Field crop: tomato
Growth stage: 1
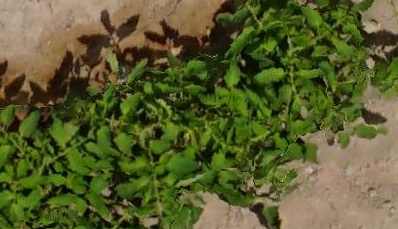
Species: tomato